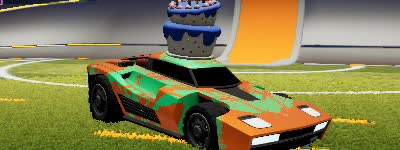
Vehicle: breakout